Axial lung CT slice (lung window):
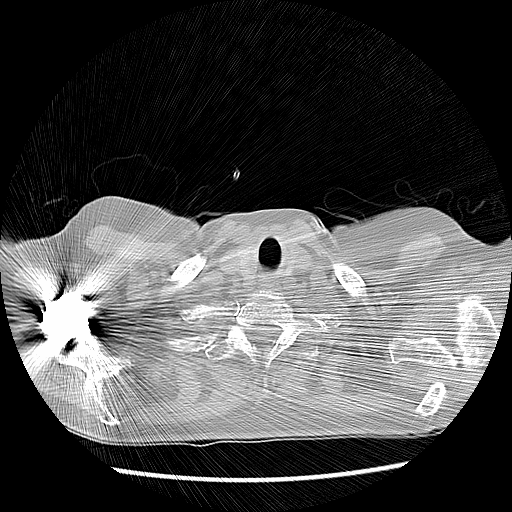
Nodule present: no